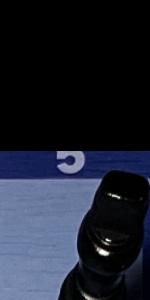
Label: Empty